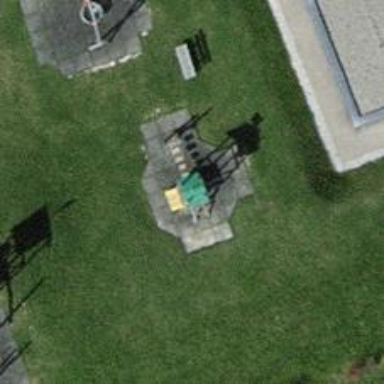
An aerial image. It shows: Playground with various play structures.